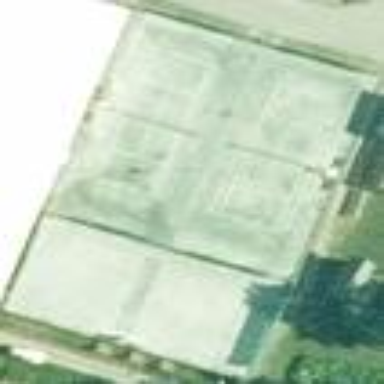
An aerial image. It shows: Tennis court on the leisure land pitch.